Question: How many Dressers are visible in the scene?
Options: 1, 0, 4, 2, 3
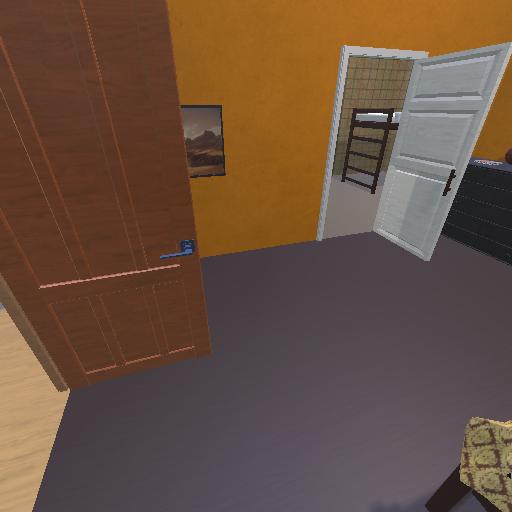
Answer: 1